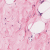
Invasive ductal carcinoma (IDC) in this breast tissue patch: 0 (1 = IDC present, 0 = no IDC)